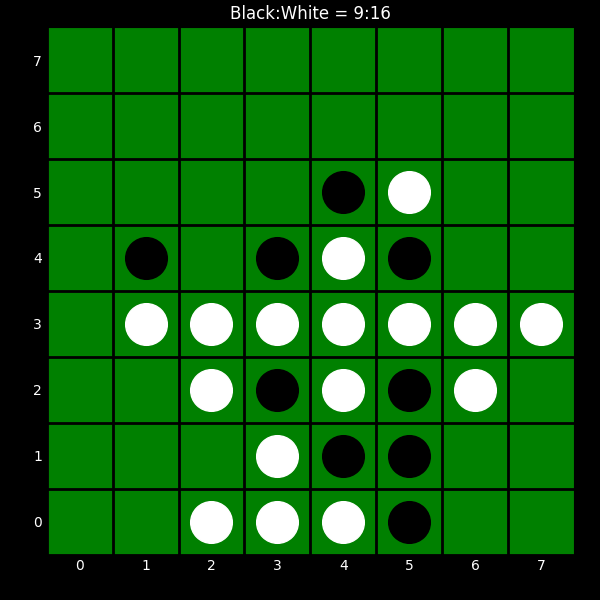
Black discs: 9
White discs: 16